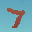
Label: 7